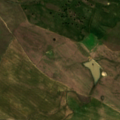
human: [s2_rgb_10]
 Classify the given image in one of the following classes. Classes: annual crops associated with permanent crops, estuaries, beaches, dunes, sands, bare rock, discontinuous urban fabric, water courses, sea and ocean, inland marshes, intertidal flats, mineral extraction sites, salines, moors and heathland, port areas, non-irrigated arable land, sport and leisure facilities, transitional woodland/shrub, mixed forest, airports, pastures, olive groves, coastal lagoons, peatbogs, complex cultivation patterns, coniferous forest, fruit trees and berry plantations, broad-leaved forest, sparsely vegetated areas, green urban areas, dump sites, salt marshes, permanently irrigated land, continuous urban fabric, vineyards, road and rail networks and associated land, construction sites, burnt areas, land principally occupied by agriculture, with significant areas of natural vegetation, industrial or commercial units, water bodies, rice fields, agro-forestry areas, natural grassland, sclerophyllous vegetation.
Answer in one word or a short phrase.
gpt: non-irrigated arable land